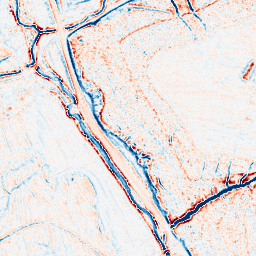
Category: edge_preserving
Decomposition family: bilateral
Decomposition parameters: d: 9
sigma_color: 75
sigma_space: 50
Upsampling method: sinc_blackman
Upsampling parameters: scale: 4
kernel_size: 16
Upsampling scale: 4